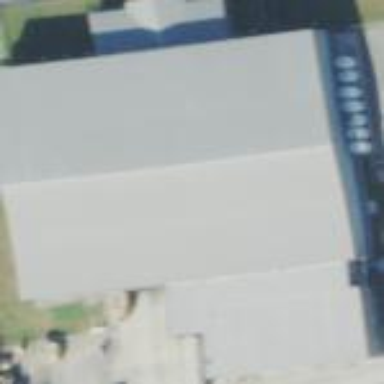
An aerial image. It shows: Industrial building.